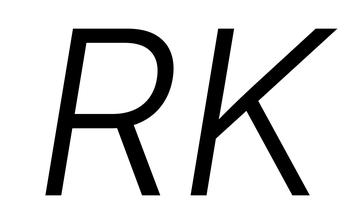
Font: Inter-Italic_Light_Italic